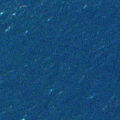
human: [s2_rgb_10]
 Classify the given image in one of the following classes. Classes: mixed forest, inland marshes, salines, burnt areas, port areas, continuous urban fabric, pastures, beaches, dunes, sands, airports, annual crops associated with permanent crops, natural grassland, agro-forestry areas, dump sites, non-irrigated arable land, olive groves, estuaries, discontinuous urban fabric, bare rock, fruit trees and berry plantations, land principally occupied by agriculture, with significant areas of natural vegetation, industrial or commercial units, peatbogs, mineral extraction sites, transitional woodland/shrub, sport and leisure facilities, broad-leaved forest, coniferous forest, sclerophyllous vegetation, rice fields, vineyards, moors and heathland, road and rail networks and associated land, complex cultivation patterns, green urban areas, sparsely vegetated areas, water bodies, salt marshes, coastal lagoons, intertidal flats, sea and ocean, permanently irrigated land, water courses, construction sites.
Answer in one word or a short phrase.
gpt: sea and ocean